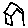
Label: house